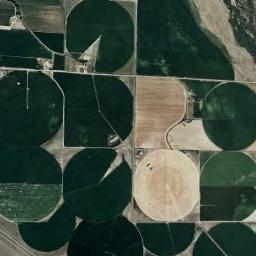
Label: circular_farmland